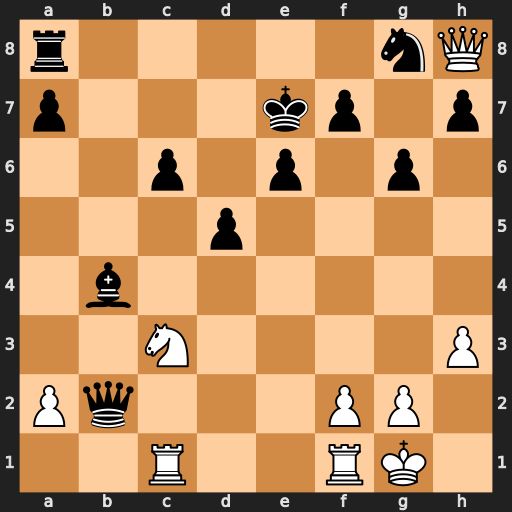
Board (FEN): r5nQ/p3kp1p/2p1p1p1/3p4/1b6/2N4P/Pq3PP1/2R2RK1
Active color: w
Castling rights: -
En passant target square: -
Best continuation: Nxd5+ Kf8 Qxb2